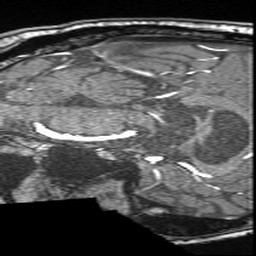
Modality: angio
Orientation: sagittal
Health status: ill
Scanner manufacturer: siemens
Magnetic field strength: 3 T
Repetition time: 0.021 s
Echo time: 0.00343 s